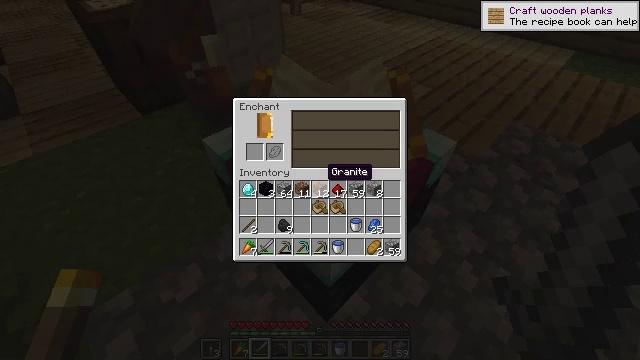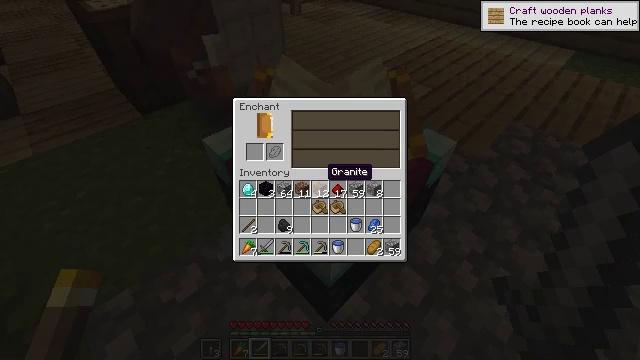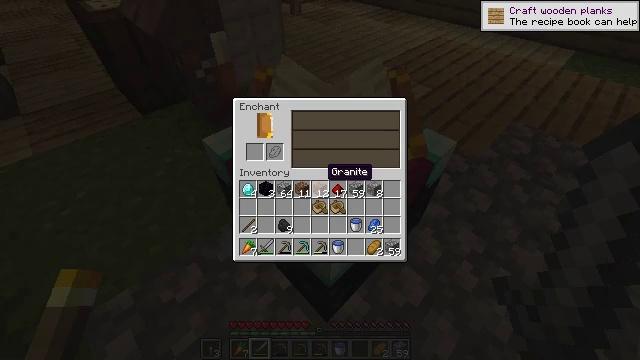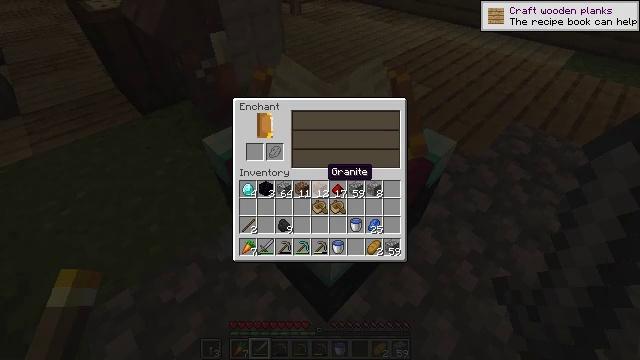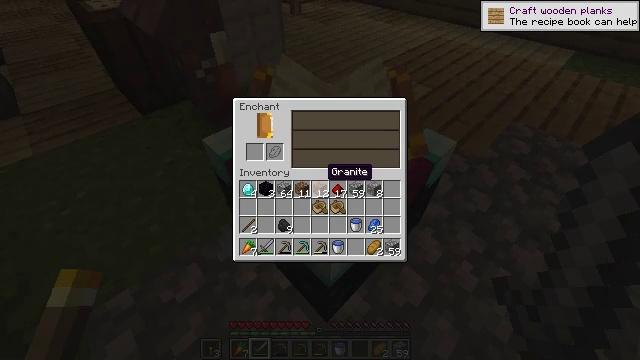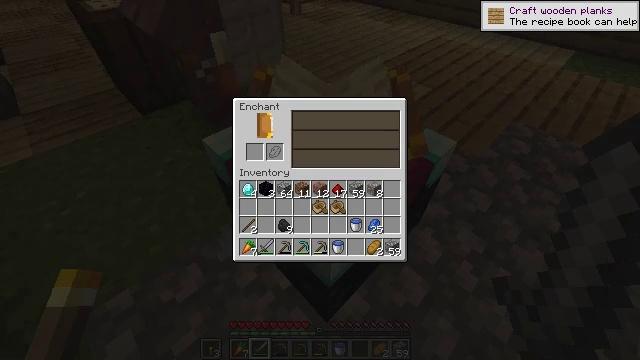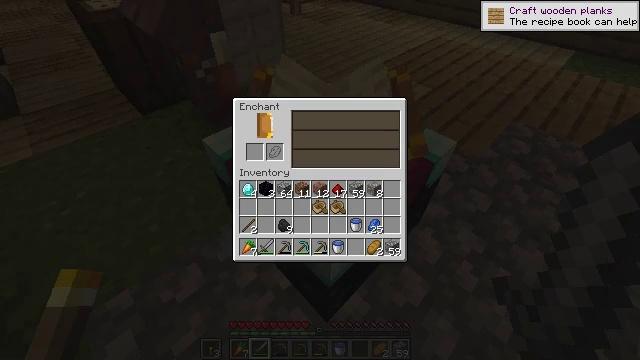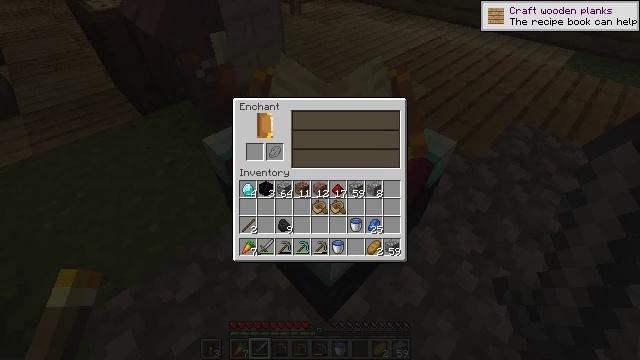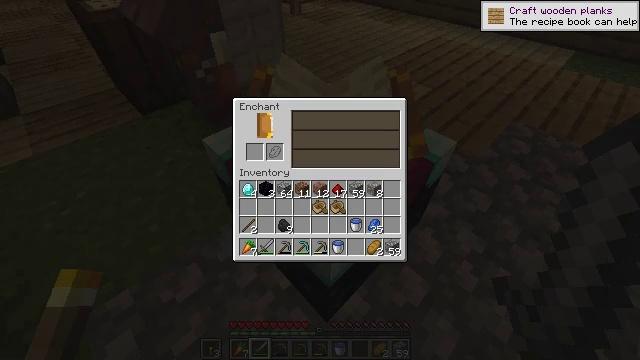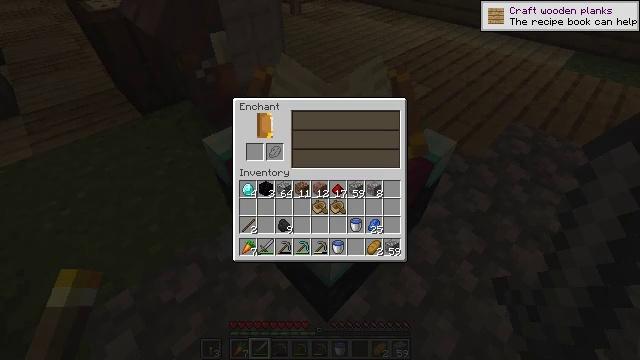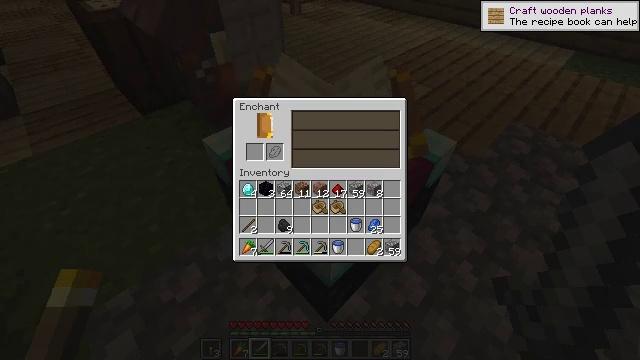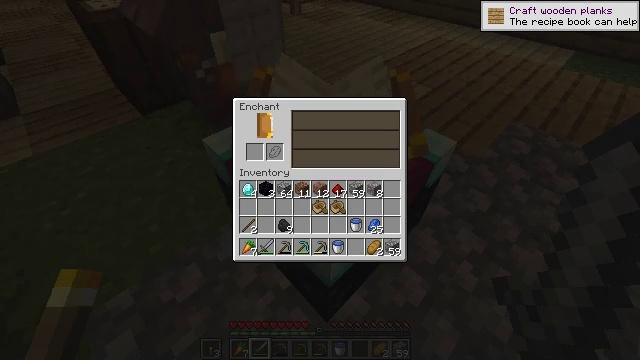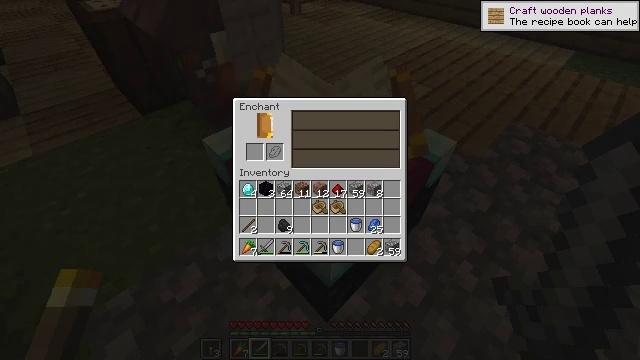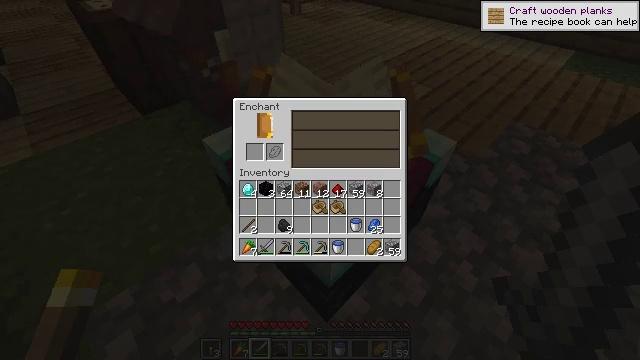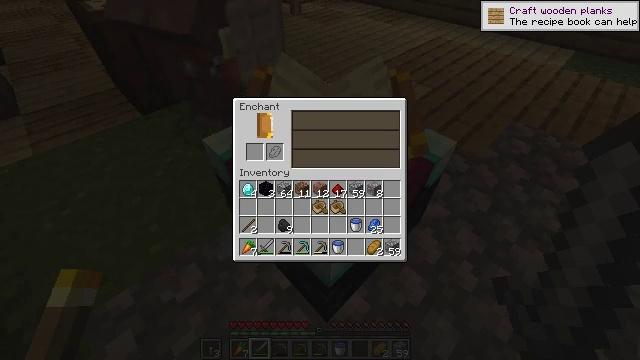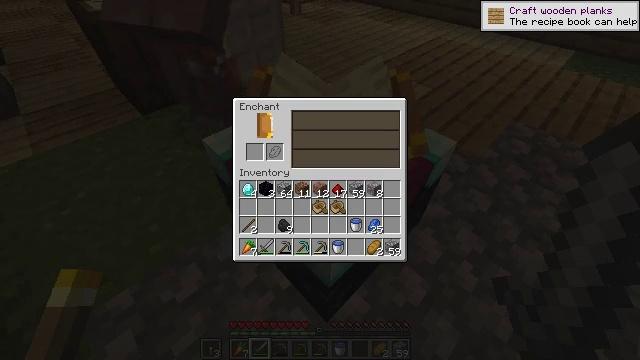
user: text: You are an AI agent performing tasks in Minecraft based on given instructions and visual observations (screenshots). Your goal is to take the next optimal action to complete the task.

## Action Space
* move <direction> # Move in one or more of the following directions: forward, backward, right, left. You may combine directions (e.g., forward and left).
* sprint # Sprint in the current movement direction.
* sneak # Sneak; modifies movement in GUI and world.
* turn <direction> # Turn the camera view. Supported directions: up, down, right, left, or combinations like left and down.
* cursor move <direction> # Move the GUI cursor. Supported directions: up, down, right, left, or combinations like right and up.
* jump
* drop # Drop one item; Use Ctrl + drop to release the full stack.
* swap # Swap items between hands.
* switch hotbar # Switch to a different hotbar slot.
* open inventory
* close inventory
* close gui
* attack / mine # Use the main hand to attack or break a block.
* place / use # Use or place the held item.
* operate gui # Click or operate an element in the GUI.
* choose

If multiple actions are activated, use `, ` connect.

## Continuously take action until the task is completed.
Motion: motion action
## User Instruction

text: Drop a bread.
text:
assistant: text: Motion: no_op
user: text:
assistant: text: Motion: no_op
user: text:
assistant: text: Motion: no_op
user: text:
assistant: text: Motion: no_op
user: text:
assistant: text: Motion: no_op
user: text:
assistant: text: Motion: no_op
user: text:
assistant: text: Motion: no_op
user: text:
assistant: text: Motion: cursor move left
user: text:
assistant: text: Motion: cursor move left
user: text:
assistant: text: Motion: cursor move left
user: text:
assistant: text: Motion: cursor move left
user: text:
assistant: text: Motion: cursor move left
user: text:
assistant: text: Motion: cursor move left and up
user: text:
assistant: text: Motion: no_op
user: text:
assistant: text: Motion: no_op
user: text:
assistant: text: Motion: no_op
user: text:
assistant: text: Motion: no_op
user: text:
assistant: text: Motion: no_op
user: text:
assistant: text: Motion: no_op
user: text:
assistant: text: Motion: no_op
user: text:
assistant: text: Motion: cursor move right
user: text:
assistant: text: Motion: no_op
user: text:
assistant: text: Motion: no_op
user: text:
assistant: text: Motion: no_op
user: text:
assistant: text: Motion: no_op
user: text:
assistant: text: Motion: no_op
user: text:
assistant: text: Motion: no_op
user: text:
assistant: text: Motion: cursor move right and down
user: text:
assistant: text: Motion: cursor move right
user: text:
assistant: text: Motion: no_op